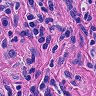
Metastatic tissue present: yes